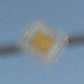
Verkehrszeichen: Vorfahrtsstrasse
Umgebung: Outdoor, Nature
Tageszeit: SunriseSunset
Wetter: PartlyCloudy
Licht: Natural
Jahreszeit: NotSpecified
Kontrast: HighContrast